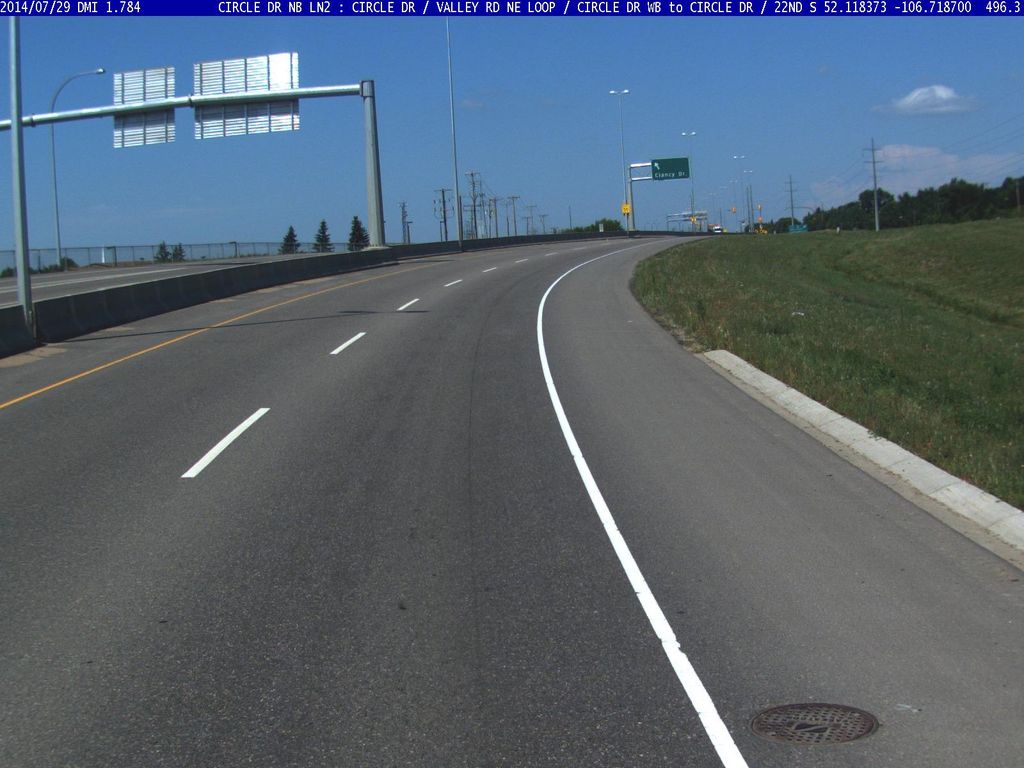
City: saskatoon